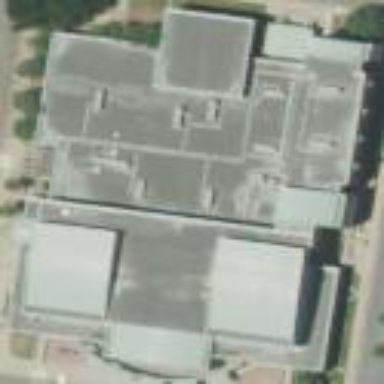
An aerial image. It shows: Building that serves as library.